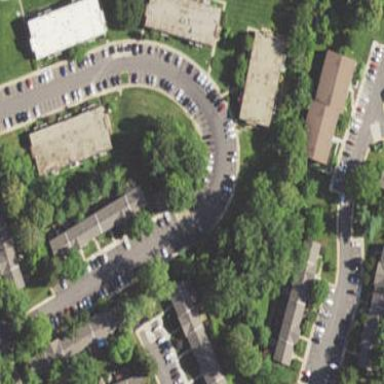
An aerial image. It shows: Street-side parking area with asphalt surface.